Field crop: tomato
Growth stage: 2
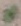
Species: solanum